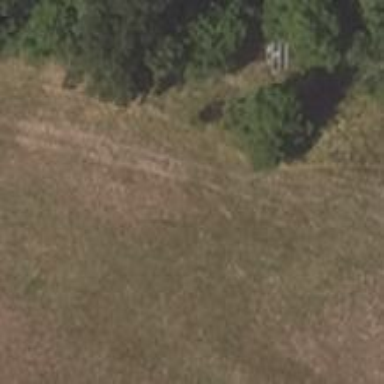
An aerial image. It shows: Hunting stand.